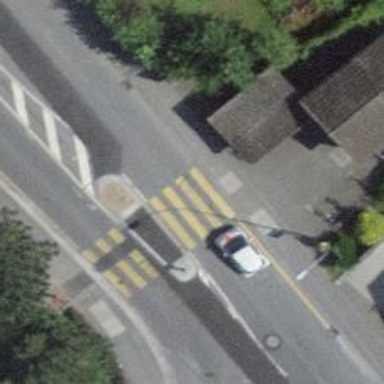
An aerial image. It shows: Kerb serving as barrier.